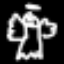
Label: angel